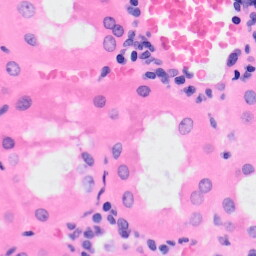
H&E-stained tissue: Kidney